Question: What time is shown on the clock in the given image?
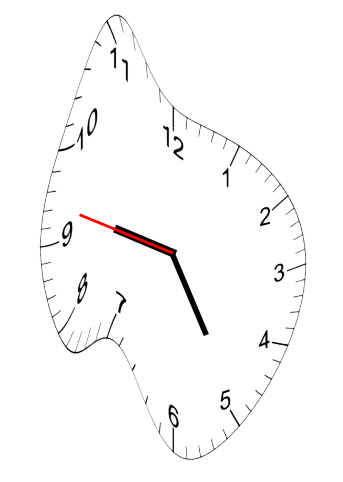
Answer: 09:24:47